Aerial crown-view tile of a tropical tree (Barro Colorado Island, Panama), acquired 20250512:
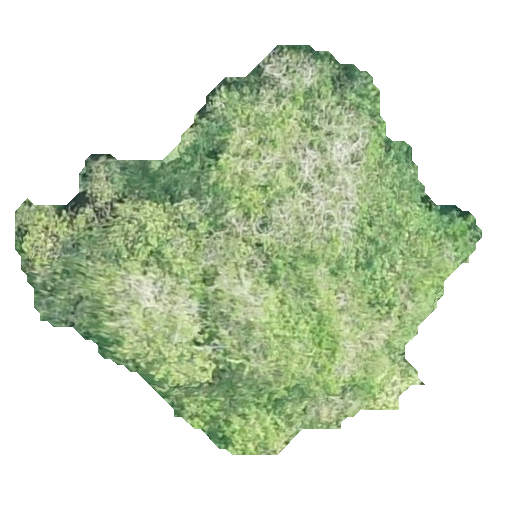
Species: Guapira myrtiflora
GBIF accepted scientific name: Guapira myrtiflora
Crown area: 171.997 m²